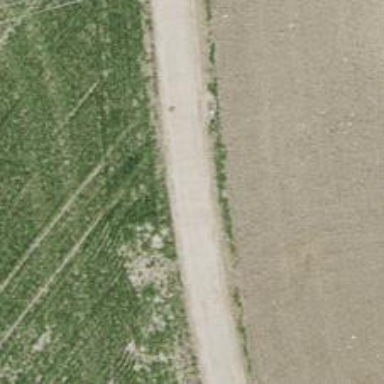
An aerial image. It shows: Track with grade1 tracktype.